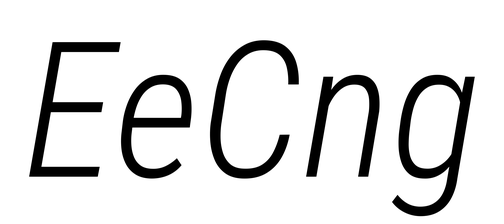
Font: Roboto-Italic_Condensed_Light_Italic